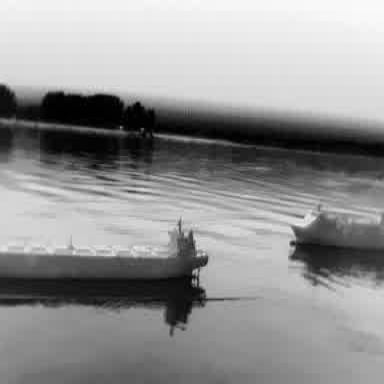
There is a liner in the infrared image.